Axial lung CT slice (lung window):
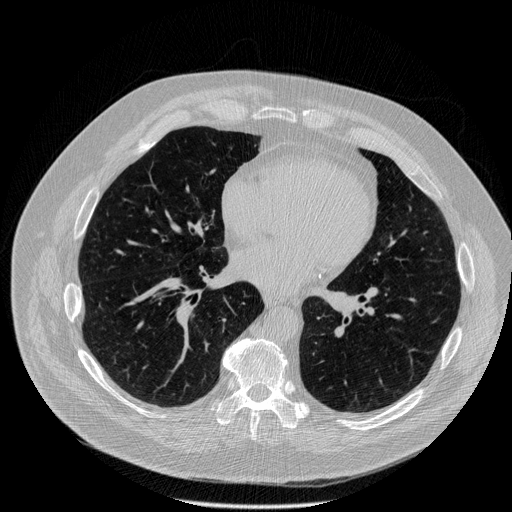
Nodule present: no